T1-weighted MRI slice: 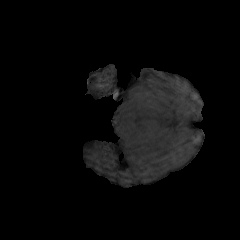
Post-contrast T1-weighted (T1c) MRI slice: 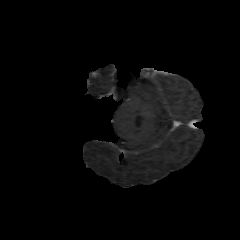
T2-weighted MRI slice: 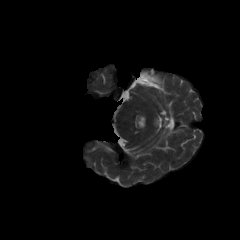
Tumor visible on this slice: no